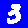
Digit: 3